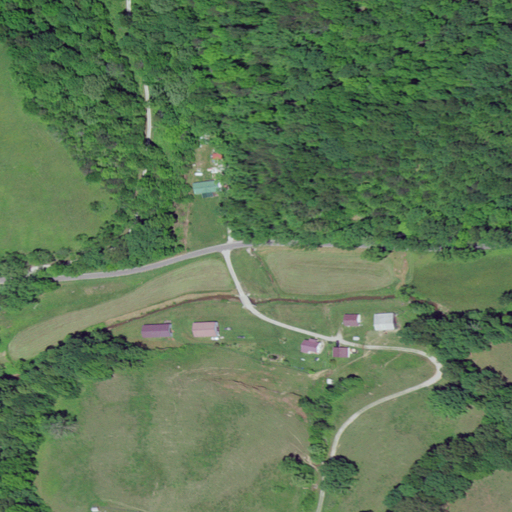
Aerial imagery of valley in Kentucky named Hanner Hollow containing deciduous forest, pasture, open development, mixed forest, low intensity development, and shrub